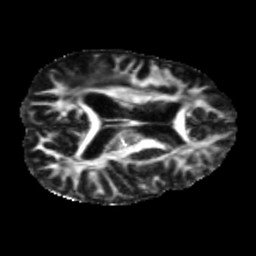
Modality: FA
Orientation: axial
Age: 47
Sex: male
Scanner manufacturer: siemens
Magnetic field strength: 3 T
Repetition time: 5.25 s
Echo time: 0.08 s